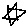
Label: star